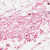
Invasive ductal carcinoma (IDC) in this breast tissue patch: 0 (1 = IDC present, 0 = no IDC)